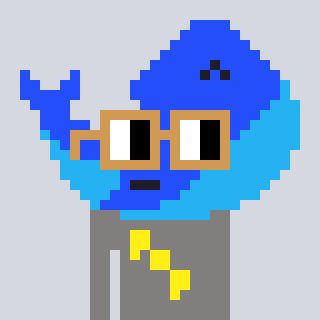
a pixel art character with square brown glasses, a whale-shaped head and a bluegrey-colored body on a cool background